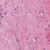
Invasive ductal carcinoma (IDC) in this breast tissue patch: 0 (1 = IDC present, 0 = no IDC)